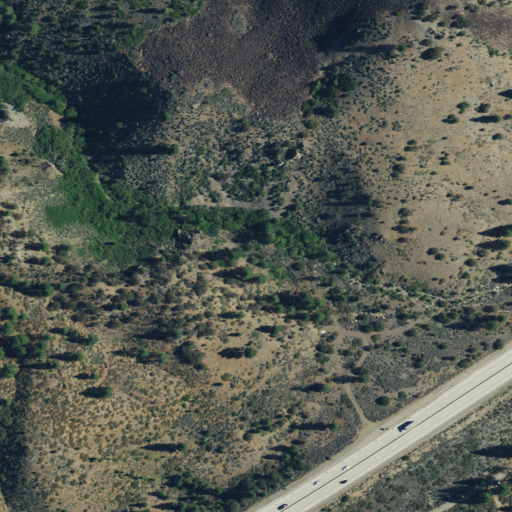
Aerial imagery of valley in California named Canyon Twentythree containing shrub, medium intensity development, low intensity development, and high intensity development